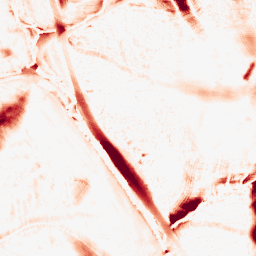
Category: morphological
Decomposition family: morphological_ellipse
Decomposition parameters: operation: opening
width: 30
height: 50
Upsampling method: quartic
Upsampling parameters: scale: 2
Upsampling scale: 2